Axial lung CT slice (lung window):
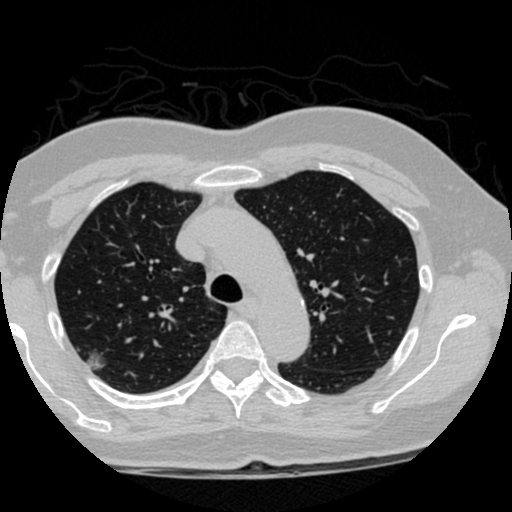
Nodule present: yes
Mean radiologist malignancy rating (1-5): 3.333